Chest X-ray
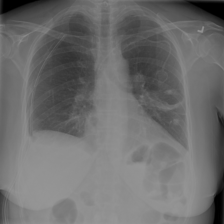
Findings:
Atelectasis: negative
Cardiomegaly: negative
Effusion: negative
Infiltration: negative
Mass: negative
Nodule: negative
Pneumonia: negative
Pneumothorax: negative
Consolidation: negative
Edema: negative
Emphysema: negative
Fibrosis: negative
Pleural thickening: negative
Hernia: negative